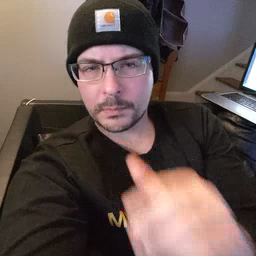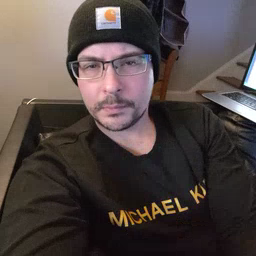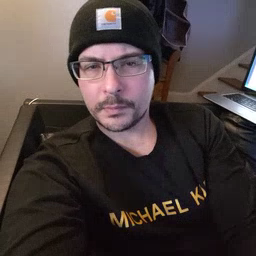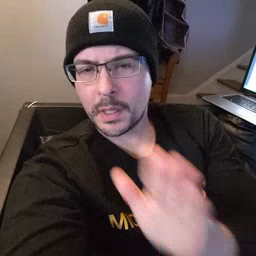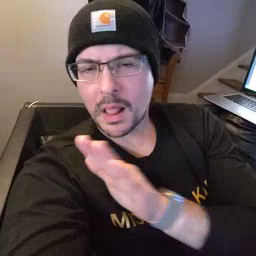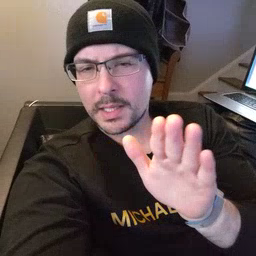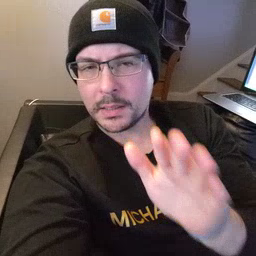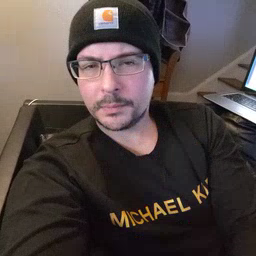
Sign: clean